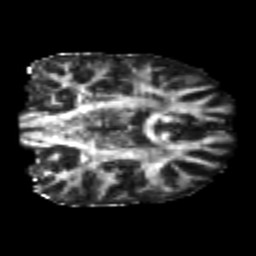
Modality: FA
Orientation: coronal
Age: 26
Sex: male
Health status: healthy
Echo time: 0.074 s